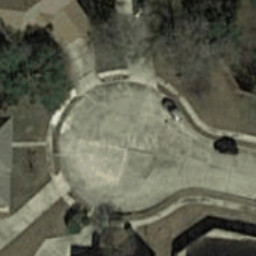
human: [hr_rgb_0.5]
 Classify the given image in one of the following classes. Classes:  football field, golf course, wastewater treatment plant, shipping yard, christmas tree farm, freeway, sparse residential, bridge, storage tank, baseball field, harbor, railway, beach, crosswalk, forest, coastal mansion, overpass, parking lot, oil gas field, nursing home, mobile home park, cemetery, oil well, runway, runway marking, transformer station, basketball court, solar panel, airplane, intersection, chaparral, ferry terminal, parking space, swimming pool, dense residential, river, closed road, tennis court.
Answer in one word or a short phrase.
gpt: closed road